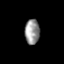
Tissue: prostate
Cell type: T cells
Senescence score: 0.3421
Nuclear area (px): 366
Mean DAPI intensity: 147.71